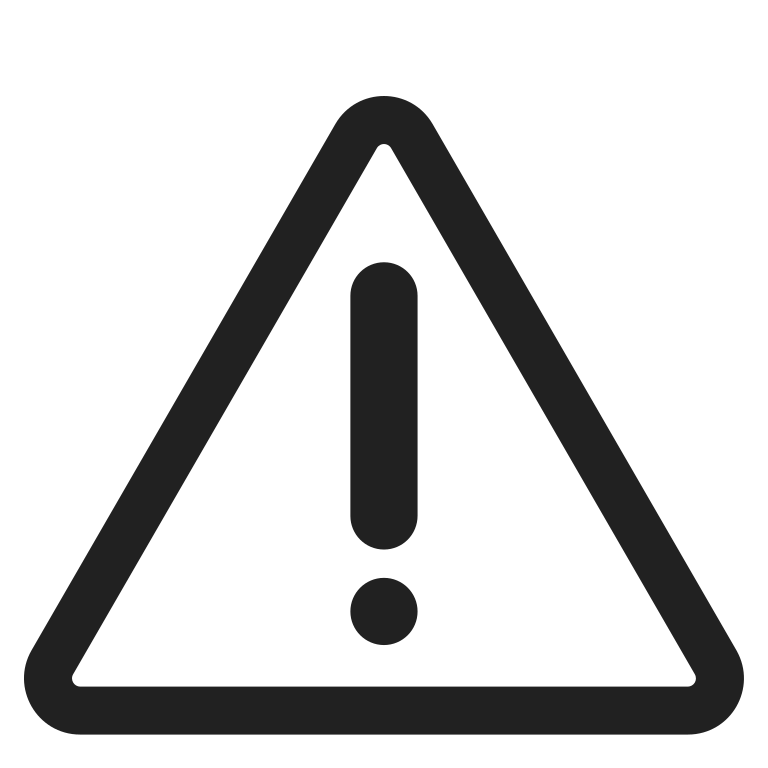
warning high contrast